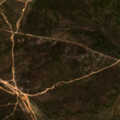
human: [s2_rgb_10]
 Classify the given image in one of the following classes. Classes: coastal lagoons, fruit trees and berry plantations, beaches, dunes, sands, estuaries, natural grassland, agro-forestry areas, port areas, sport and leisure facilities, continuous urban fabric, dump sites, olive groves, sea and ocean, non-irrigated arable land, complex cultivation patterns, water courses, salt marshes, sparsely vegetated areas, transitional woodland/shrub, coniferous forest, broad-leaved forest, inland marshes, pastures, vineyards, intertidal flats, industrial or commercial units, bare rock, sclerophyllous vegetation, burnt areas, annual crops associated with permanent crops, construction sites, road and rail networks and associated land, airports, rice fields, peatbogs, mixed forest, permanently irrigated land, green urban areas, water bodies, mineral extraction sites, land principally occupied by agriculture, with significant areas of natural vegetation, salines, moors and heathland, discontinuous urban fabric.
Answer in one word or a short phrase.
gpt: transitional woodland/shrub